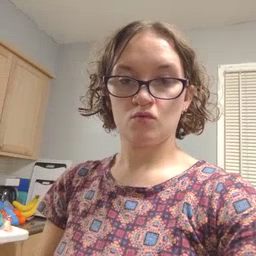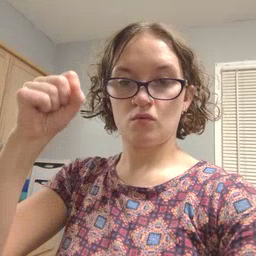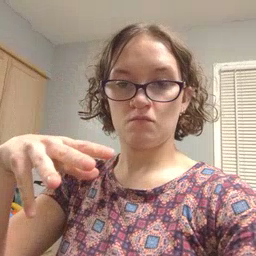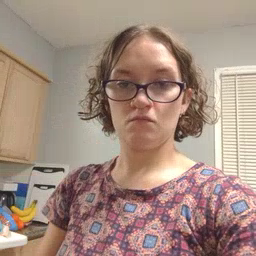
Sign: drop